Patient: sex M, age 52
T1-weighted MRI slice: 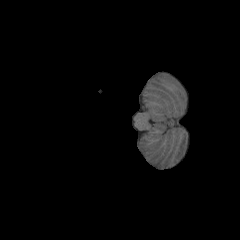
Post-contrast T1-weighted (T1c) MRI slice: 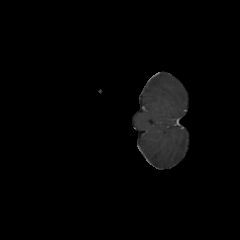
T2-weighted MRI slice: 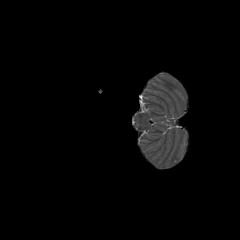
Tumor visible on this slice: no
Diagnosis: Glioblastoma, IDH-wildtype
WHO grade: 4